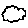
Label: cloud